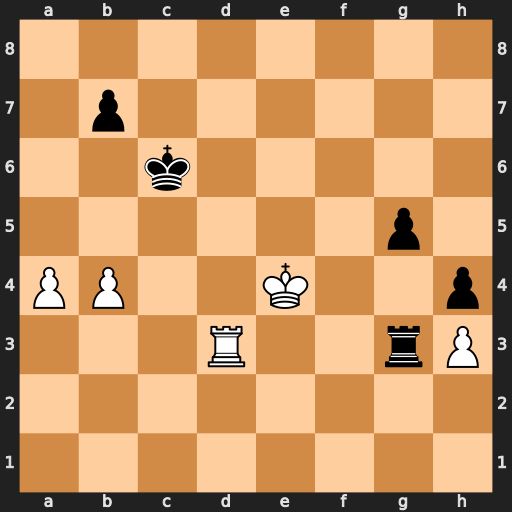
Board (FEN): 8/1p6/2k5/6p1/PP2K2p/3R2rP/8/8
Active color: w
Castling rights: -
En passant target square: -
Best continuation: Rxg3 hxg3 Kf3 g2 Kxg2